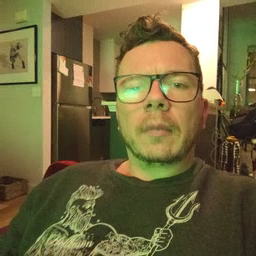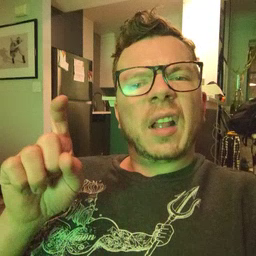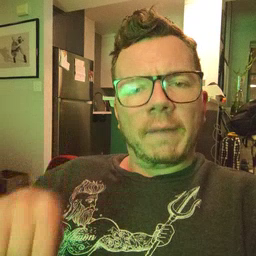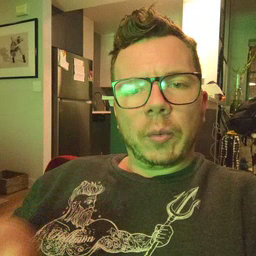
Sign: haveto